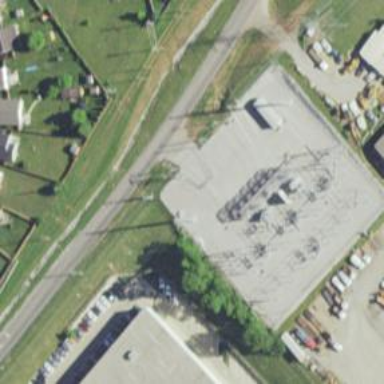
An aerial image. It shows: Substation surrounded by fence.